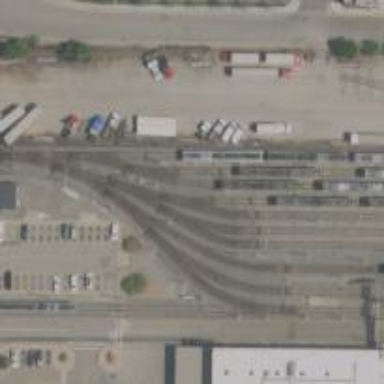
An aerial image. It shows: Light rail service yard with electrified contact lines.